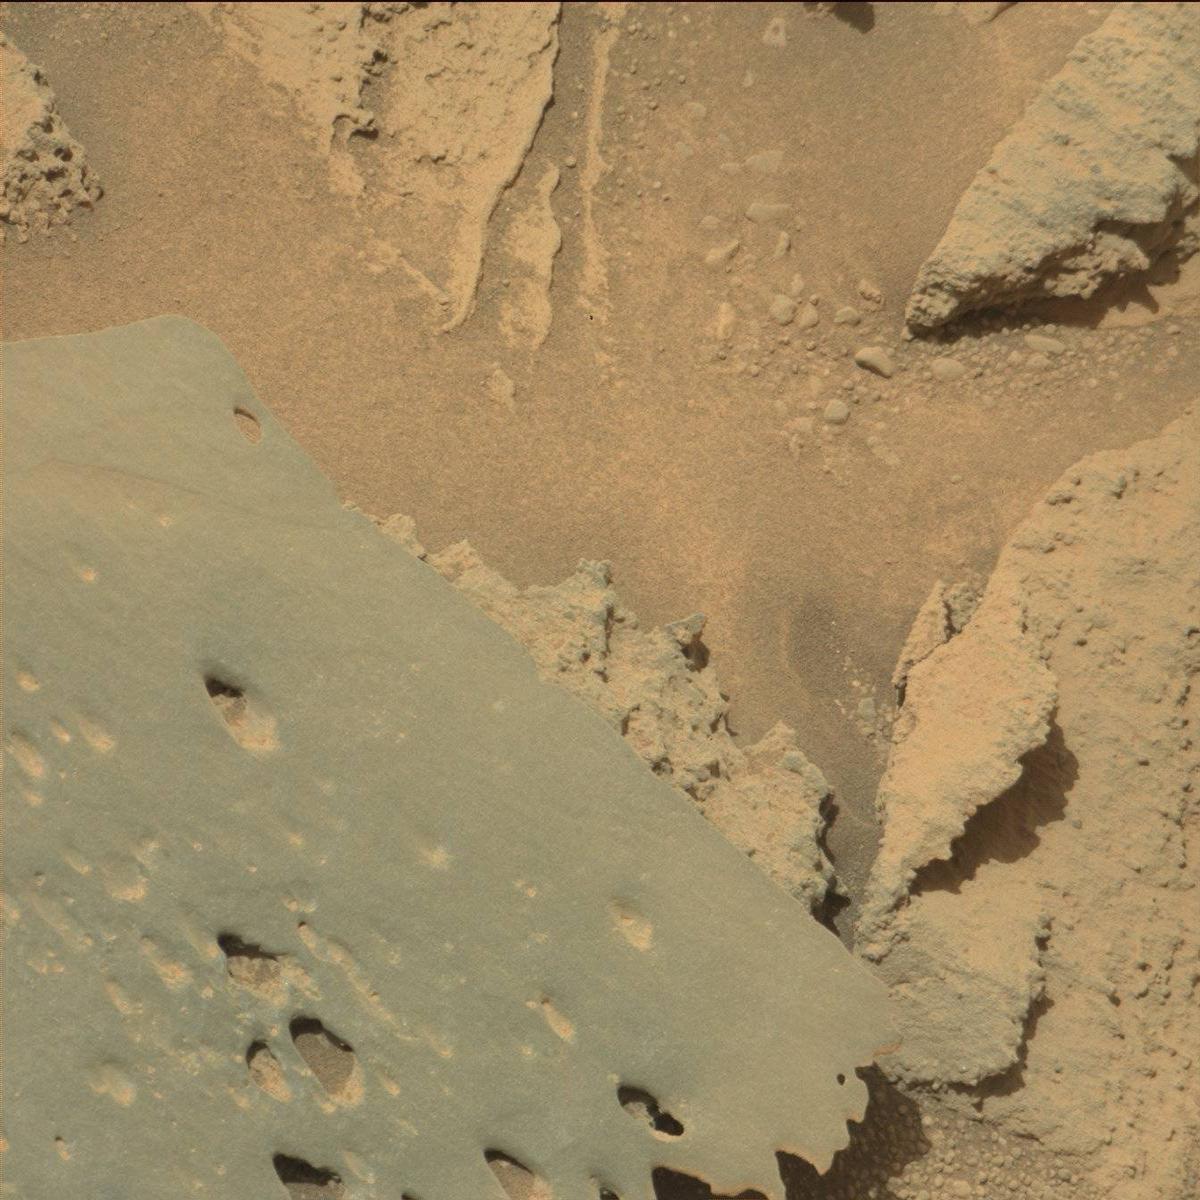
Terrain classes present: Bedrock, Rock, Sand / Soil